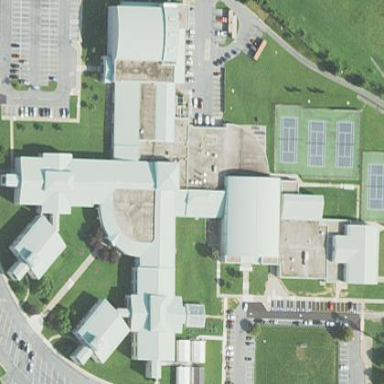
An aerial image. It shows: School building.